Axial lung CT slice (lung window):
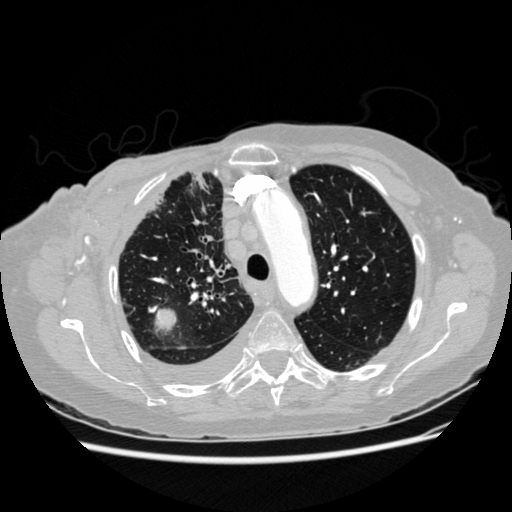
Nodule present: yes
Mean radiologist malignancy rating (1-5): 4